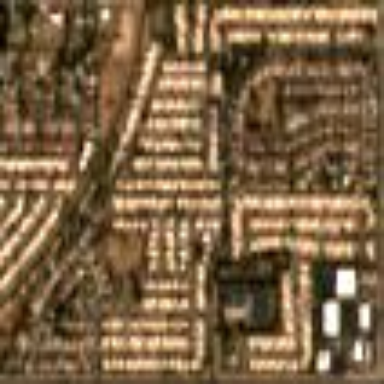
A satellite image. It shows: Residential area consisting of single-family homes.